Field crop: tomato
Growth stage: 2
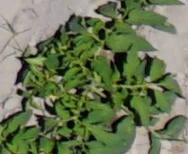
Species: tomato